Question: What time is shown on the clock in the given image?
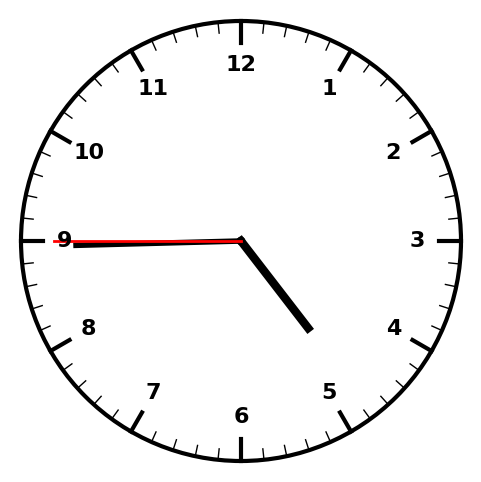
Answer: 04:44:45